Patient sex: M
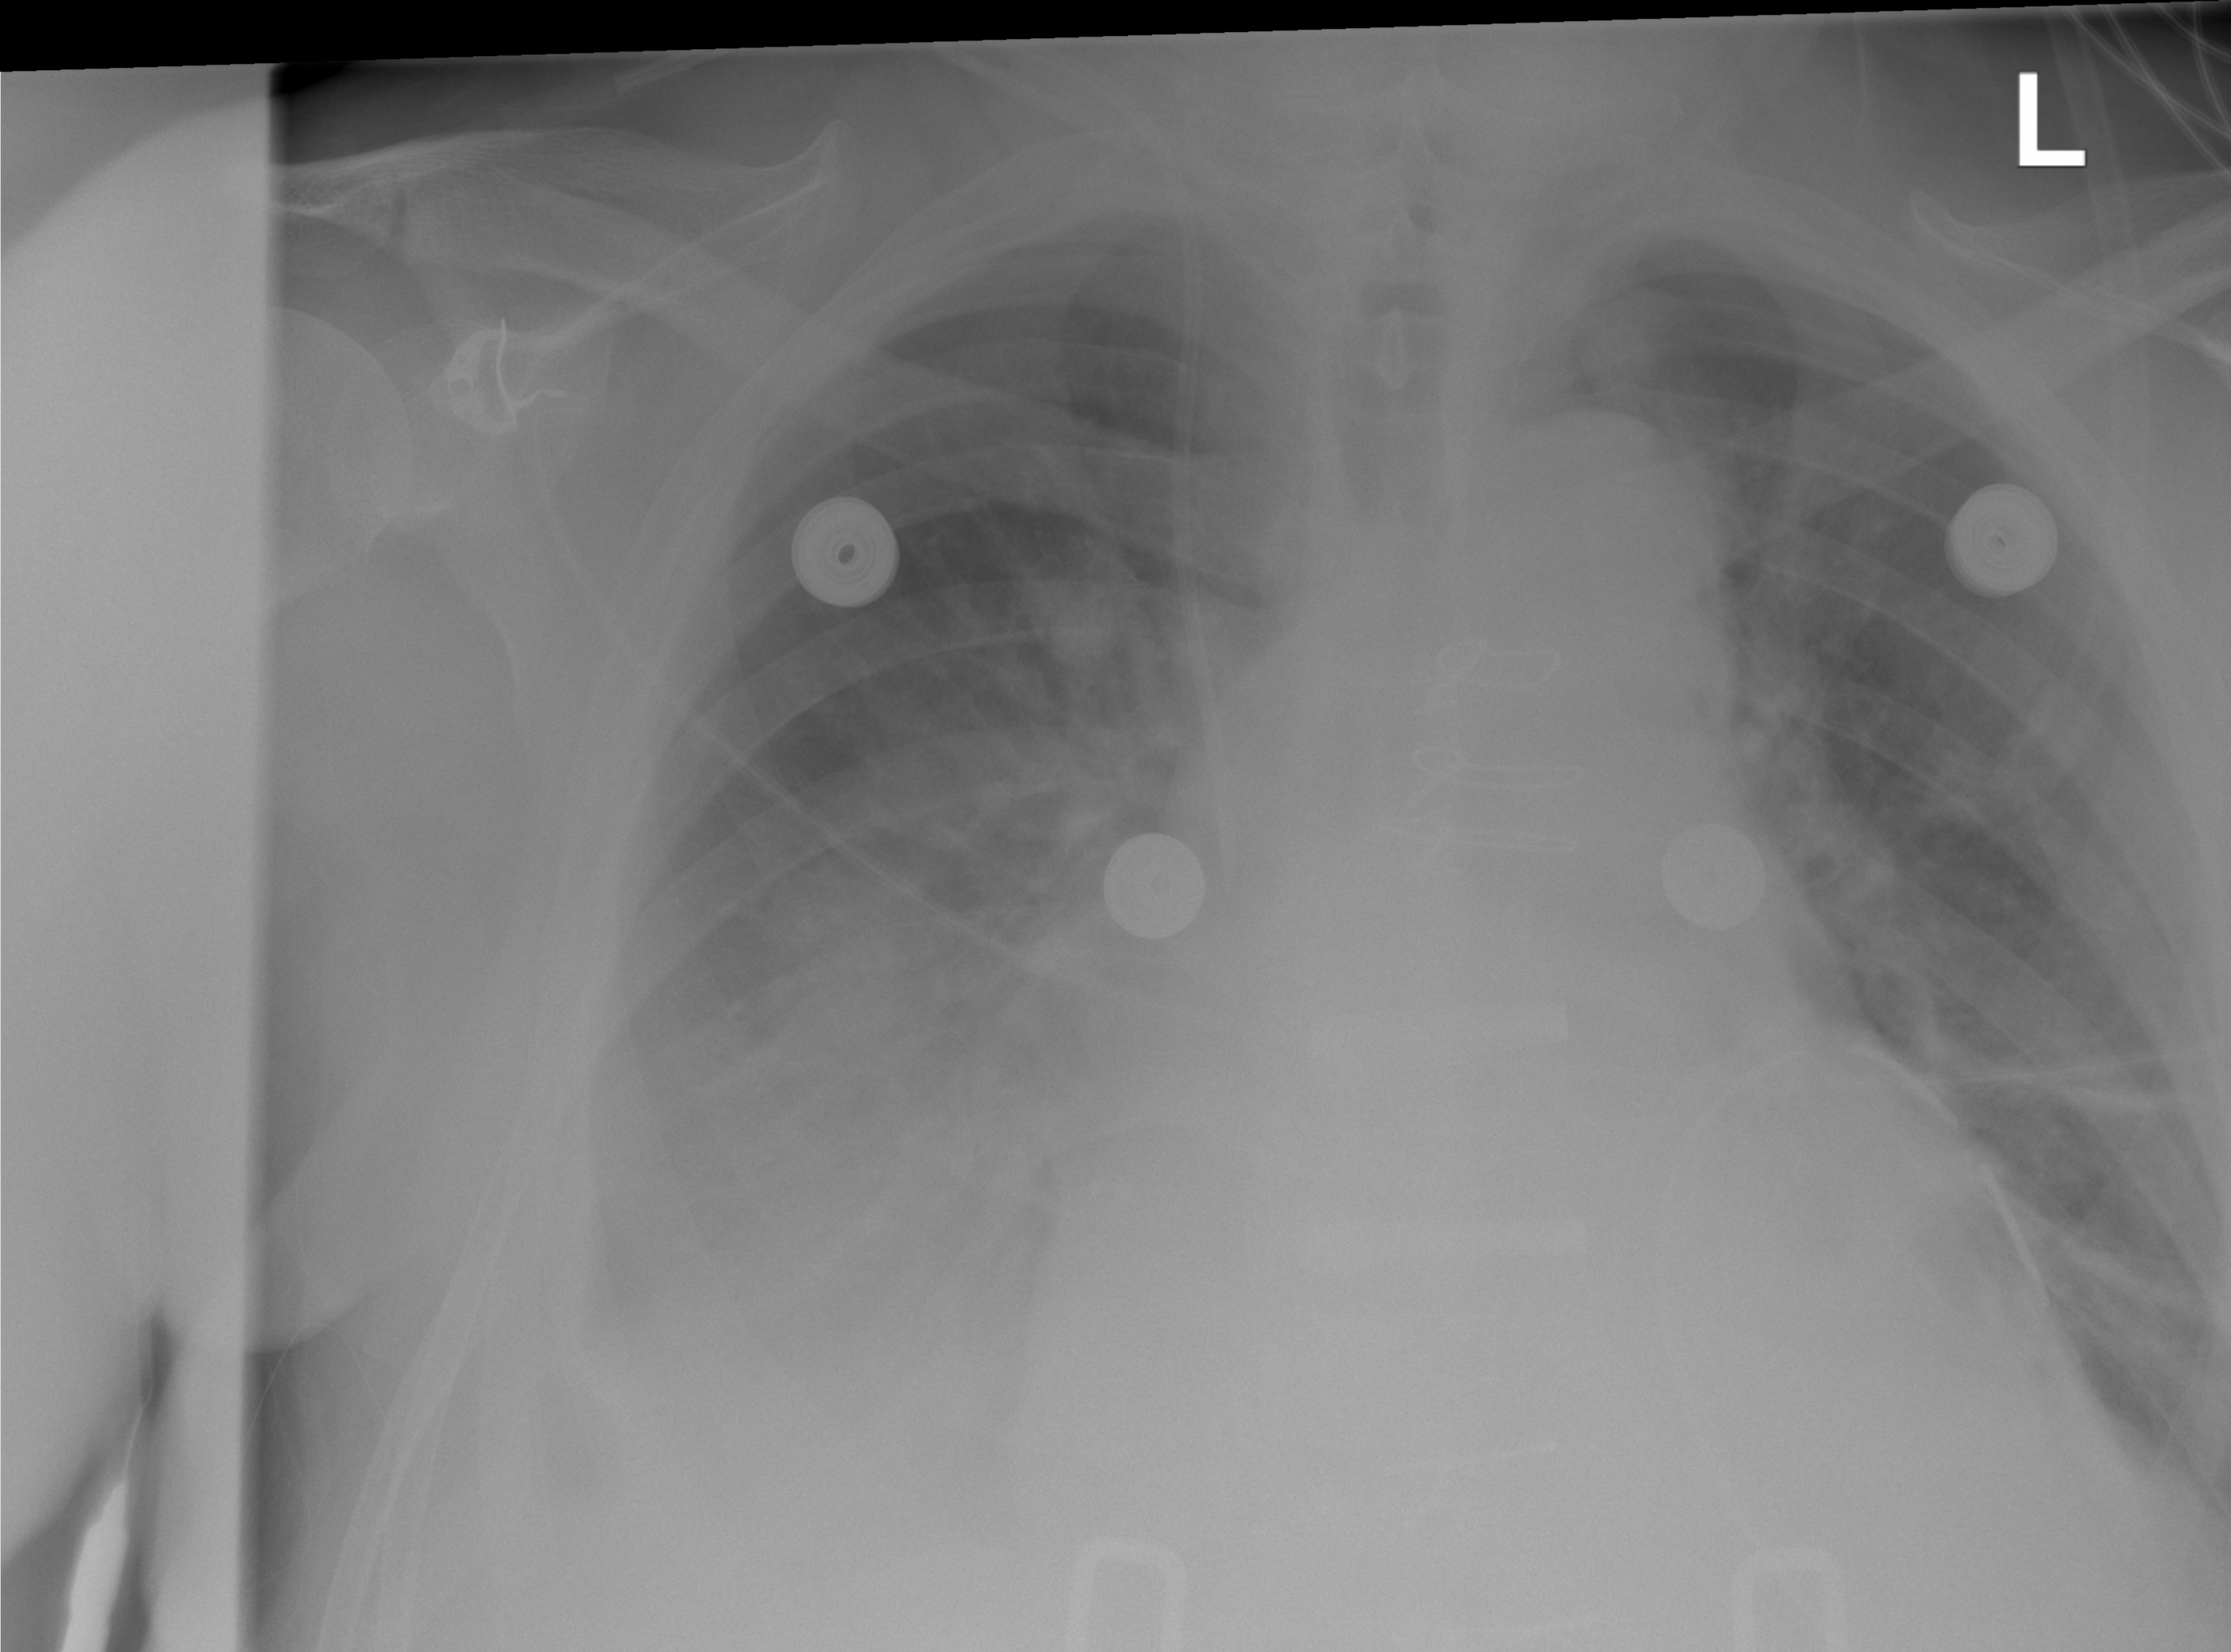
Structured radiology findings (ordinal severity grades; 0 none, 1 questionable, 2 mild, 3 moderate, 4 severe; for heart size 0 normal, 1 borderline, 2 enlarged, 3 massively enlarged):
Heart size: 2
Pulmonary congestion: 2
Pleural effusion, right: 3
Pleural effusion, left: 2
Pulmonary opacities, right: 2
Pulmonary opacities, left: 2
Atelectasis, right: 2
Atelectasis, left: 2